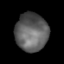
Tissue: lung
Cell type: Endothelial cells
Senescence score: 0.1018
Nuclear area (px): 1215
Mean DAPI intensity: 95.933